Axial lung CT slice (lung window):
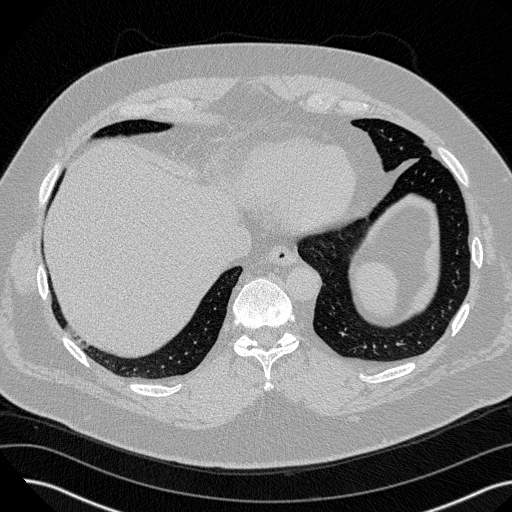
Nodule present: no